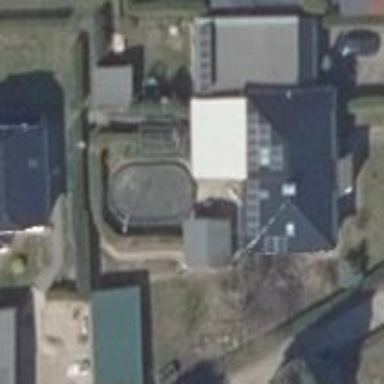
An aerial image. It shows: Swimming pool located in leisure land.